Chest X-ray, PA view. Patient: 37 years old, sex F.
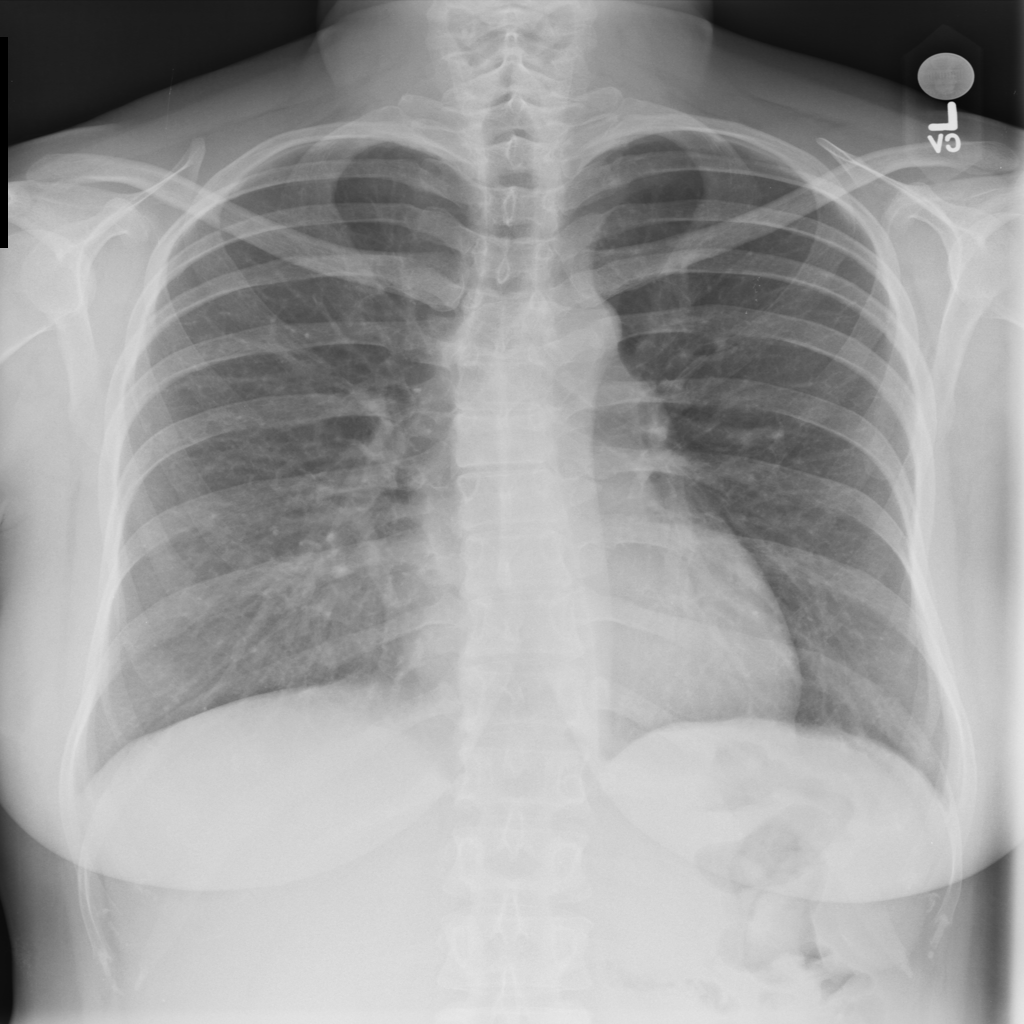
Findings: No Finding